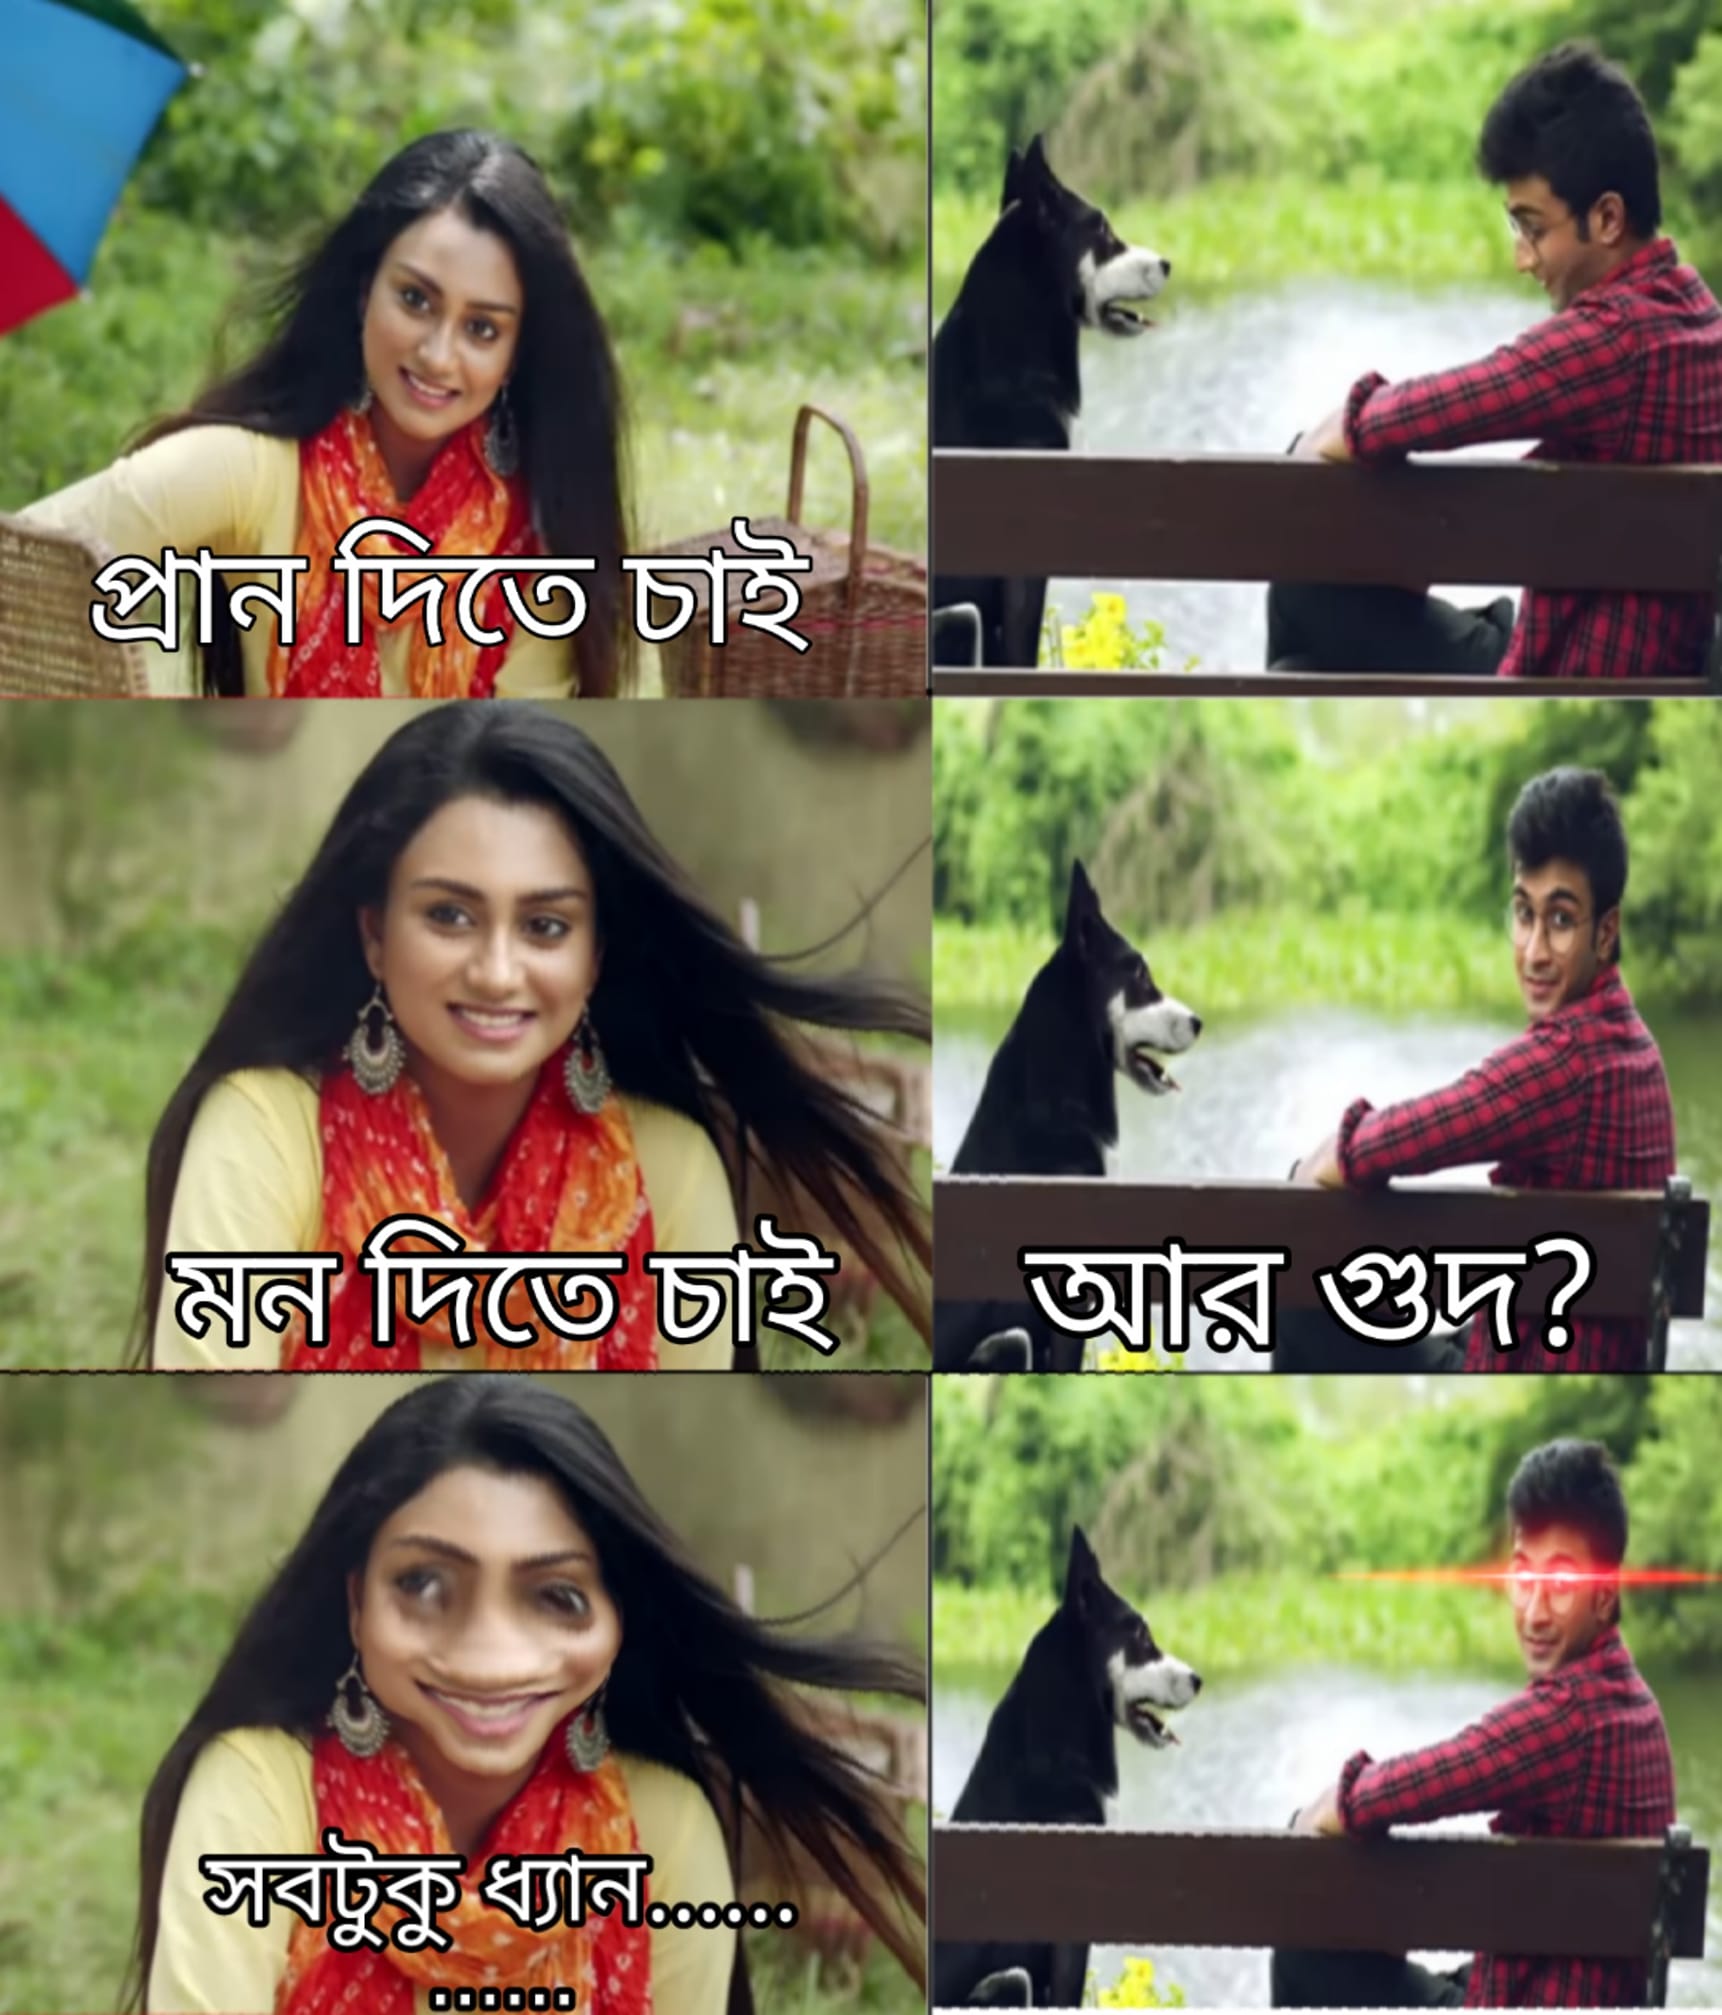
Caption:    প্রান দিতে চাই    মন দিতে চাই    আর গুদ ?      সবটুকু ধ্যান ...
Label: hate